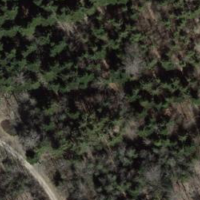
EUNIS habitat code: 41
Species observed at this site:
Pulmonaria obscura
Tussilago farfara